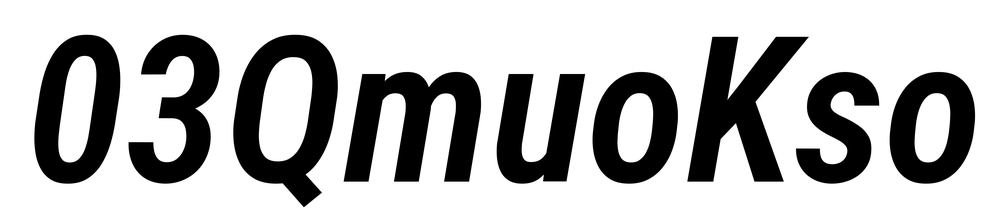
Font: Roboto-Italic_Condensed_SemiBold_Italic